Field crop: maize
Growth stage: 2
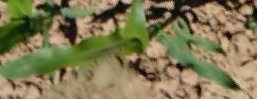
Species: maize